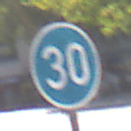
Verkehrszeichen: VorgeschriebeneMindestgeschwindigkeit
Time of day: MorningAfternoon
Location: Outdoor (Urban)
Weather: Clear
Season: NotSpecified
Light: Natural